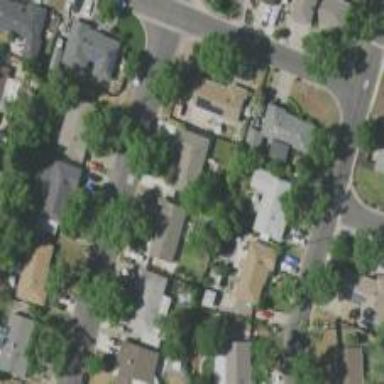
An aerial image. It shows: Neighborhood.